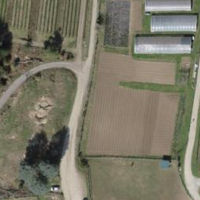
EUNIS habitat code: 55
Species observed at this site:
Phytolacca americana